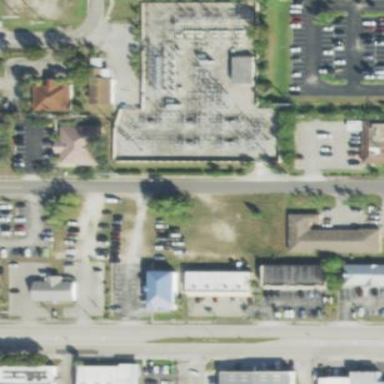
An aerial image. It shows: Outdoor power substation with surrounding wall. The substation operates at the distribution level.